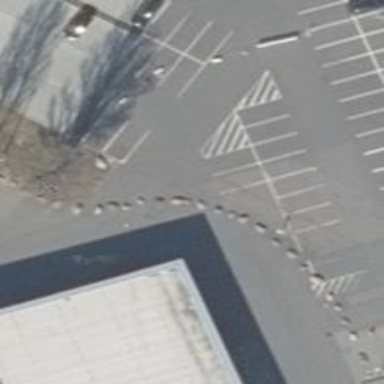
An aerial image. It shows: Road serving as parking aisle.